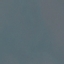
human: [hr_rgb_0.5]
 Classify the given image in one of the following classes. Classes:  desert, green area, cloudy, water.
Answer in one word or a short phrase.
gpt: water